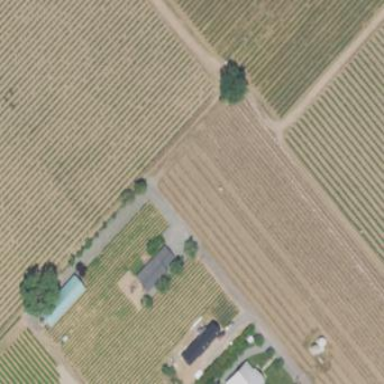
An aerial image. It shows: Vineyard with wine grapes as the main crop.